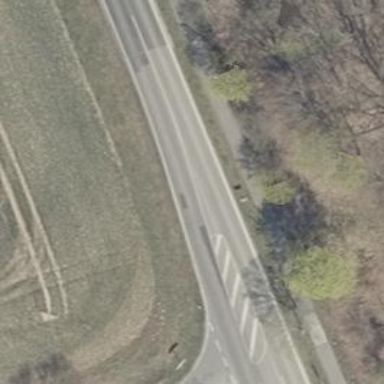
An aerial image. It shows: Secondary road with asphalt surface and lane markings.